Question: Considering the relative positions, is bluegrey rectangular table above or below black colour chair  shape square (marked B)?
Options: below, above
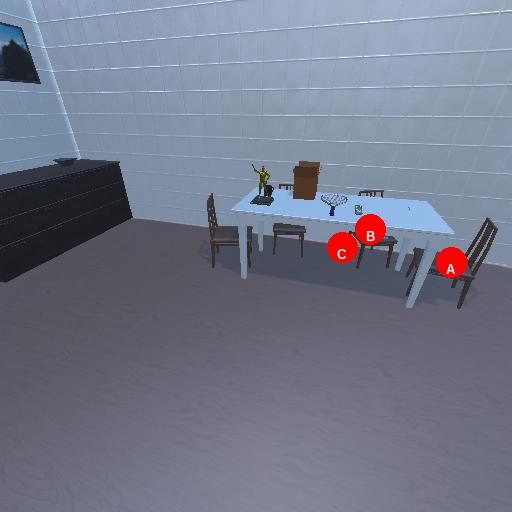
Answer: below